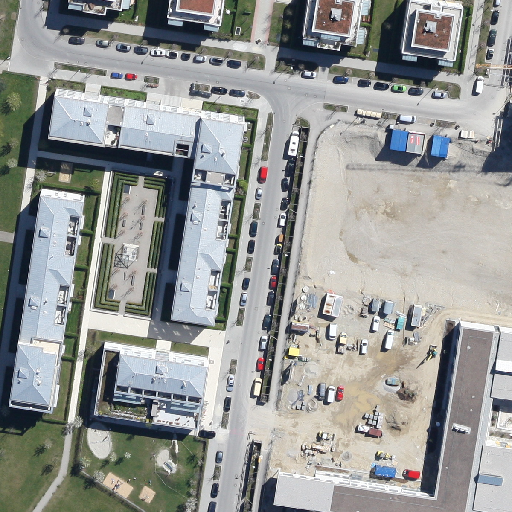
Referring expression: car